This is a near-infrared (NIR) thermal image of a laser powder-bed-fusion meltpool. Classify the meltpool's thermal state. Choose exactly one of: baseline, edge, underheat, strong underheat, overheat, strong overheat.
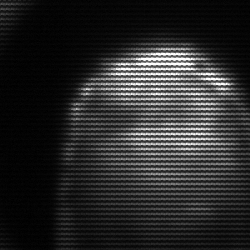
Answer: edge